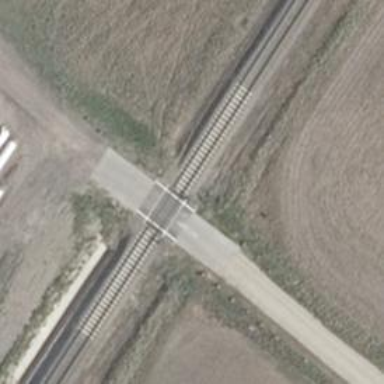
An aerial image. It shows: Uncontrolled level crossing on the railway.